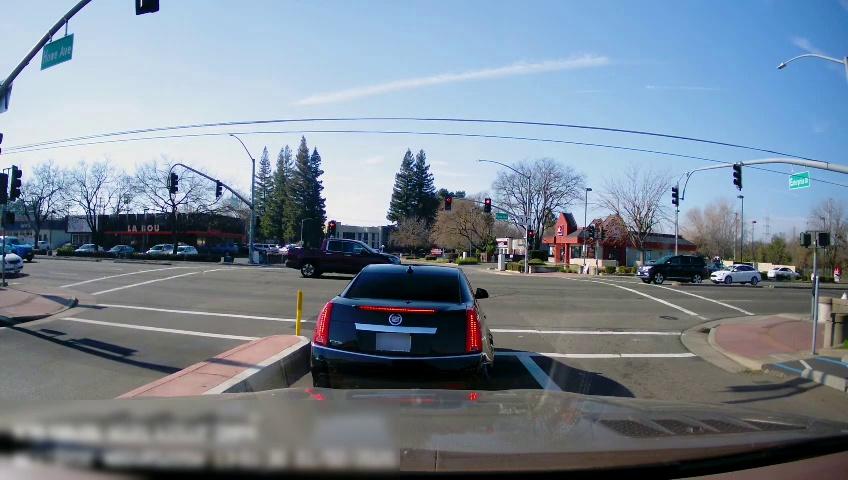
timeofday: Day
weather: Sunny
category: Drivable Space
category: Vehicles | SUV
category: Vehicles | Car
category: Vehicles | Truck
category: Vehicles | SUV
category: Vehicles | Car
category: Vehicles | Car
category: Vehicles | Car
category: Vehicles | Car
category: Vehicles | Car
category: Vehicles | Car
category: Lanes | Opposite Lane
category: Lanes | Current Lane
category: Traffic | Lights
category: Traffic | Signs
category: Traffic | Lights
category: Traffic | Lights
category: Traffic | Lights
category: Traffic | Lights
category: Traffic | Lights
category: Traffic | Lights
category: Traffic | Lights
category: Traffic | Lights
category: Traffic | Signs
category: Traffic | Lights
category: Traffic | Lights
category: Traffic | Lights
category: Traffic | Lights
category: Traffic | Lights
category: Traffic | Signs
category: Traffic | Lights
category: Traffic | Lights
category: Traffic | Lights